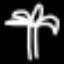
Label: palm tree